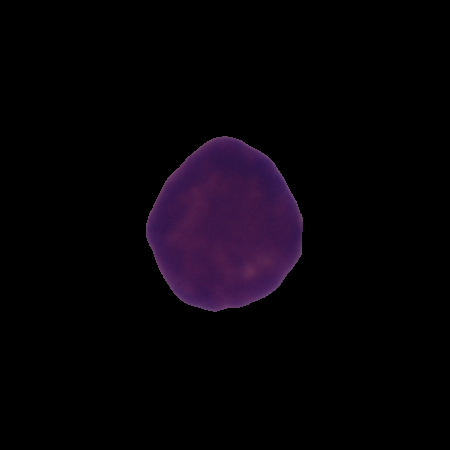
Label: healthy